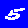
Digit: 5